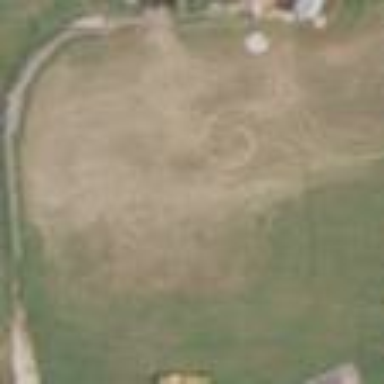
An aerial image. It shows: Baseball pitch for leisure and sports activities.